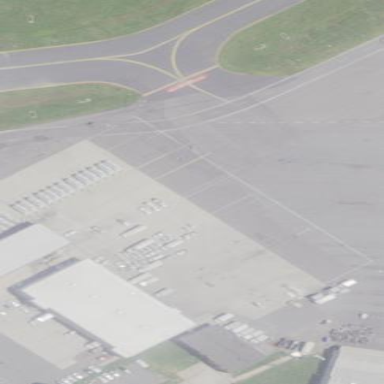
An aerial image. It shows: Concrete apron at the airport.